Field crop: maize
Growth stage: 2
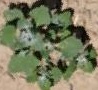
Species: chenopodium